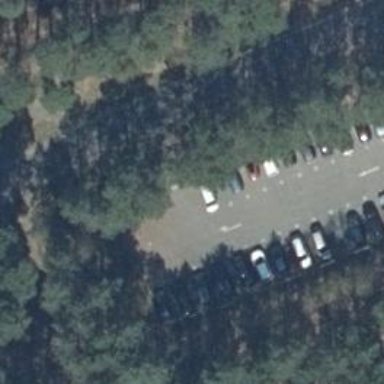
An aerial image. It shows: Road serving as parking aisle.